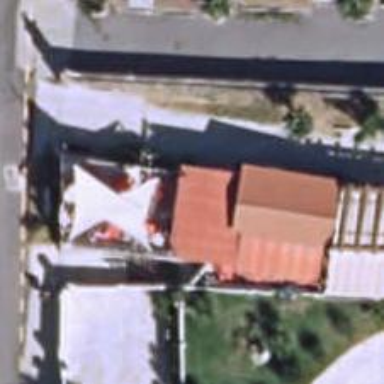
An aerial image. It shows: Bar.